Question: Im trying to make a swing-app redistributable via java web start. Im building jar and jnlp with netbeans 7.4.
Im getting this message when application is downloaded via web.(Sorry for spanish)
But it says that manifest.mf doesn't contain permission attributes.

Im not using a trusted certificated (by CA) i created keystore by my own with netbeans tool.
In 'project.properties' i put
'''
# Optional override of default Codebase manifest attribute, use to prevent RIAs from being repurposed
manifest.custom.codebase=http://150.1.1.32:8084/
# Optional override of default Permissions manifest attribute (supported values: sandbox, all-permissions)
manifest.custom.permissions=all-permissions
manifest.file=manifest.mf
'''
And when i see after build jar manifest from main jar and all dependencies jar has the attribute 'all-permissions'
'''
Permissions: all-permissions
Created-By: 1.7.0_45-b18 (Oracle Corporation)
Main-Class: com.onix.sirf.gui.executors.SwingExecutor
Codebase: http://150.1.1.32:8084/
'''
This is my 'jnlp'
'''
<?xml version="1.0" encoding="UTF-8" standalone="no"?>
<jnlp codebase="http://150.1.1.32:8084/" href="sirf.jnlp" spec="1.0+">
<information>
<title>title</title>
<vendor>blabla</vendor>
<homepage href="http://www.blabla.com"/>
<description>Some description</description>
<description kind="short">HelloWorld</description>
</information>
<update check="always"/>
<security>
<all-permissions/>
</security>
<resources>
<j2se version="1.7+"/>
<jar href="frontend.jar" main="true"/>
<jar href="lib/commons-lang3-3.1.jar"/>
<jar href="lib/jcalendar-1.4.jar"/>
<jar href="lib/log4j-1.2.17.jar"/>
<jar href="lib/swingx-all-1.6.4.jar"/>
-- there are some more libraries
<extension href="jnlpcomponent1.jnlp"/> -- here is one more library sqljdbc4.jar
</resources>
<application-desc main-class="com.onix.sirf.gui.executors.SwingExecutor">
</application-desc>
</jnlp>
'''
And 'jnlpcomponent1.jnlp'
'''
<jnlp codebase="http://150.1.1.32:8084/" href="jnlpcomponent1.jnlp" spec="1.0+">
<information>
<title>jnlpcomponent1</title>
<vendor>MSFTSIG</vendor>
</information>
<security>
<all-permissions/>
</security>
<resources>
<jar href="lib/sqljdbc4.jar" download="eager"/>
</resources>
<component-desc/>
</jnlp>
'''
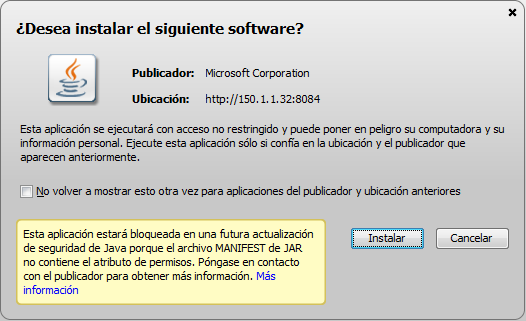
Answer: I solved it.
In 'jnlpcomponent1.jnlp' i see that 'sqljdbc4.jar' is already signed by microsoft.
When i was looking to its 'manifest.mf' it hasn't the attribute 'Permissions: all-permissions'. So i delete all manifest file from 'sqljdbc4.jar' and put an empty one (delete 'MSFTSIG.SF' and 'MSFTSIG.RSA' also). Build application again now with my signature and with 'Permissions: all-permissions' in manifest file and works like a charm.